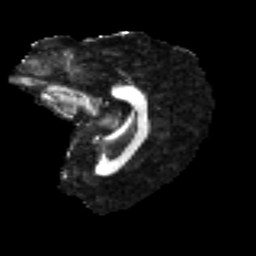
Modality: FA
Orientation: sagittal
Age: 37
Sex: male
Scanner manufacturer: ge
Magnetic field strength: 3 T
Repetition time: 7.8 s
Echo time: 0.0608 s